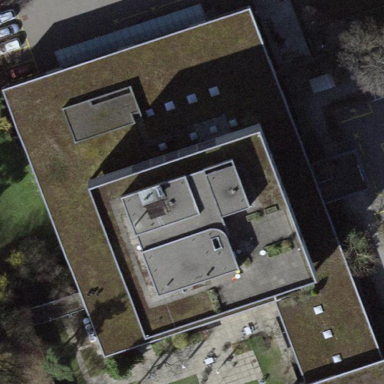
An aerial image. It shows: Hospital building.